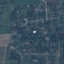
Land use / land cover class: Residential